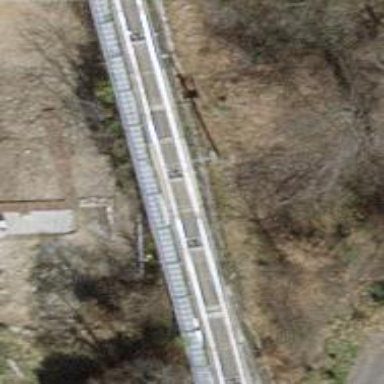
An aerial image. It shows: Funicular railway bridge.